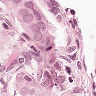
Metastatic tissue present: yes